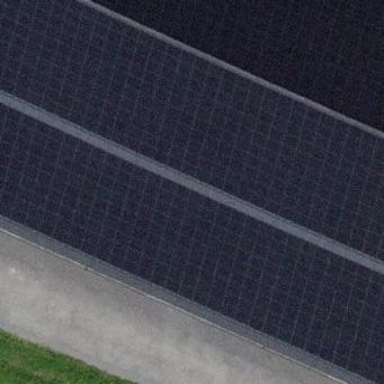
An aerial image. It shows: Solar power generator using photovoltaic method with solar photovoltaic panel types.